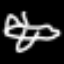
Label: airplane